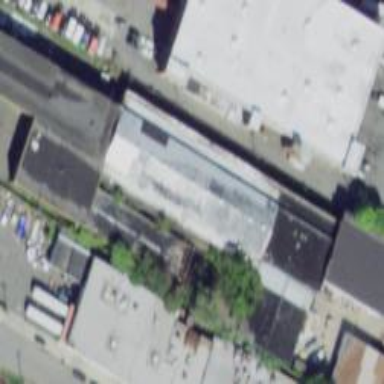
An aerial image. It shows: Warehouse.